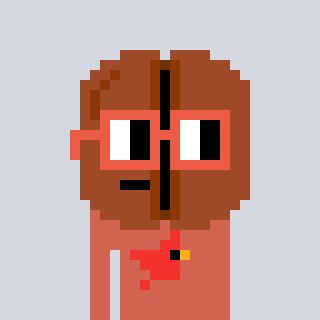
a pixel art character with square orange glasses, a coffeebean-shaped head and a peachy-colored body on a cool background